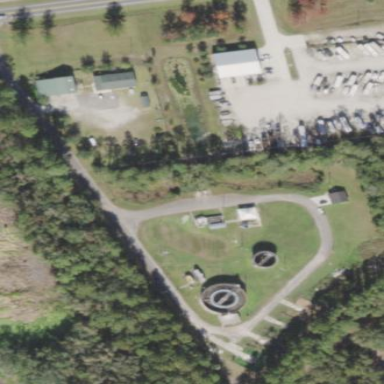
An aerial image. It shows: Wastewater plant.